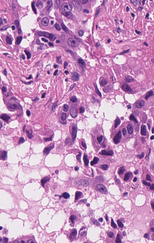
Tumor epithelial tissue: yes
Tumor-associated stroma tissue: yes
Normal tissue: no